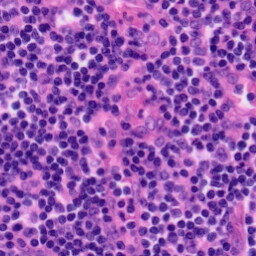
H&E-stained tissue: Tonsil